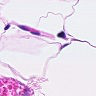
Metastatic tissue present: no